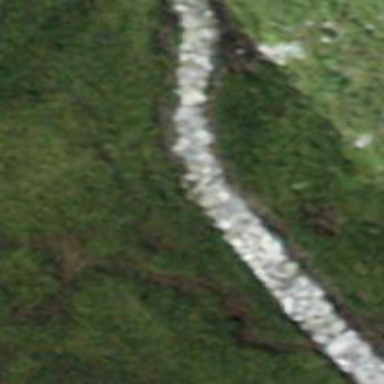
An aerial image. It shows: Rocky path.